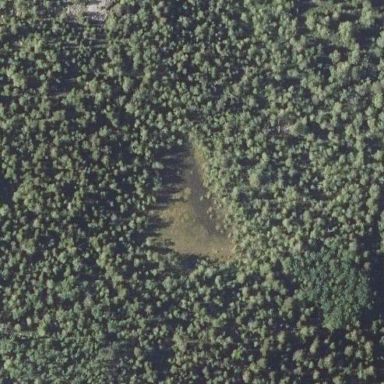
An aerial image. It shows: Bog wetland area.